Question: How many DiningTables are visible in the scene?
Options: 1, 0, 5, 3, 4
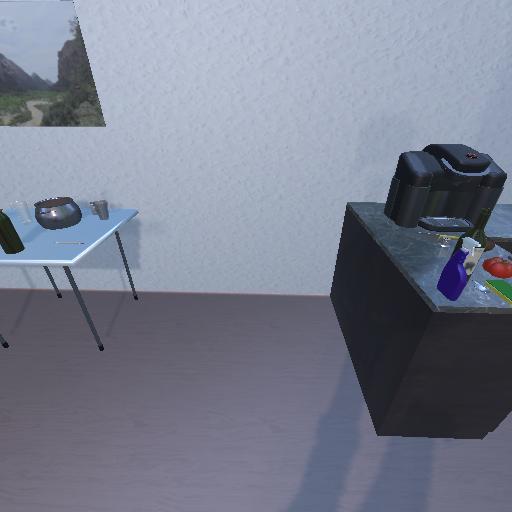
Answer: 1